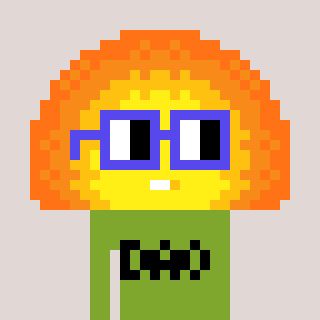
a pixel art character with square blue glasses, a sunset-shaped head and a slimegreen-colored body on a warm background